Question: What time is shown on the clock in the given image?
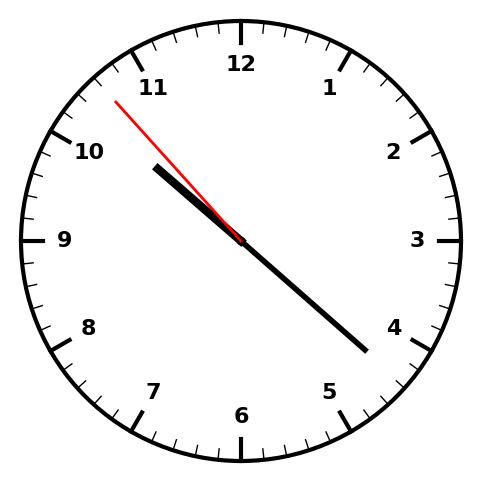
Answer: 10:21:53